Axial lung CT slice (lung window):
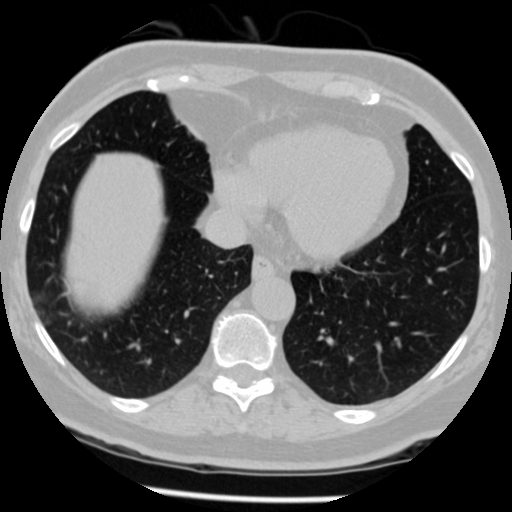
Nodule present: no